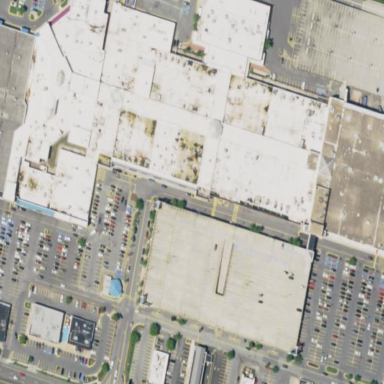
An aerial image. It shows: Mall building.